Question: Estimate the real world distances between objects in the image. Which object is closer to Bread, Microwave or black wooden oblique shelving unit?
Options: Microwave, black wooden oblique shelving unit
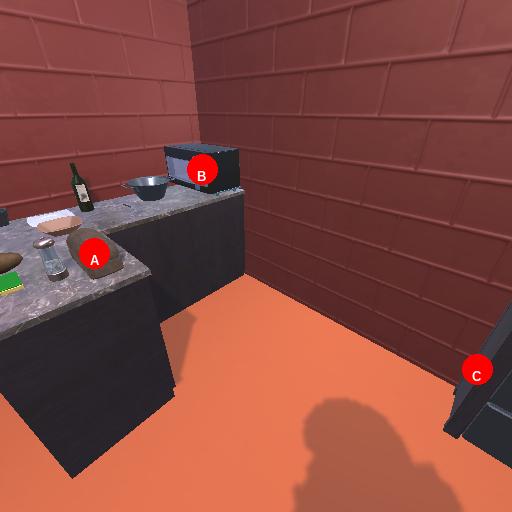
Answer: Microwave